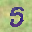
Label: 5